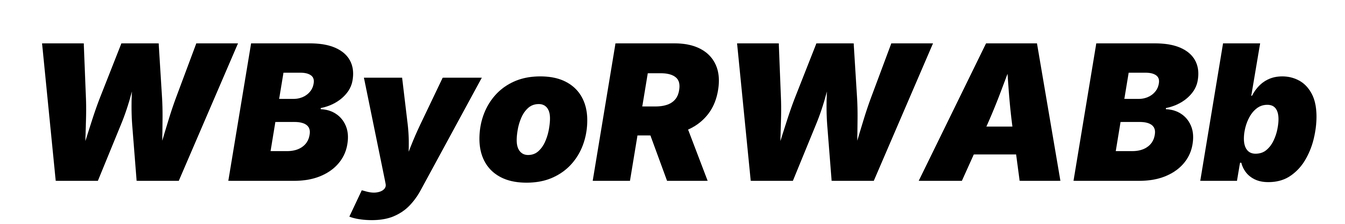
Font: Inter-Italic_Black_Italic